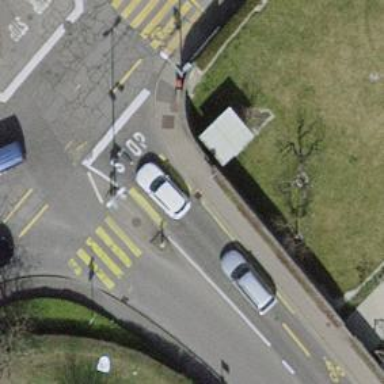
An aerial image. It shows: Uncontrolled crossing with pedestrian island.